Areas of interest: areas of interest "Memorial Hall"
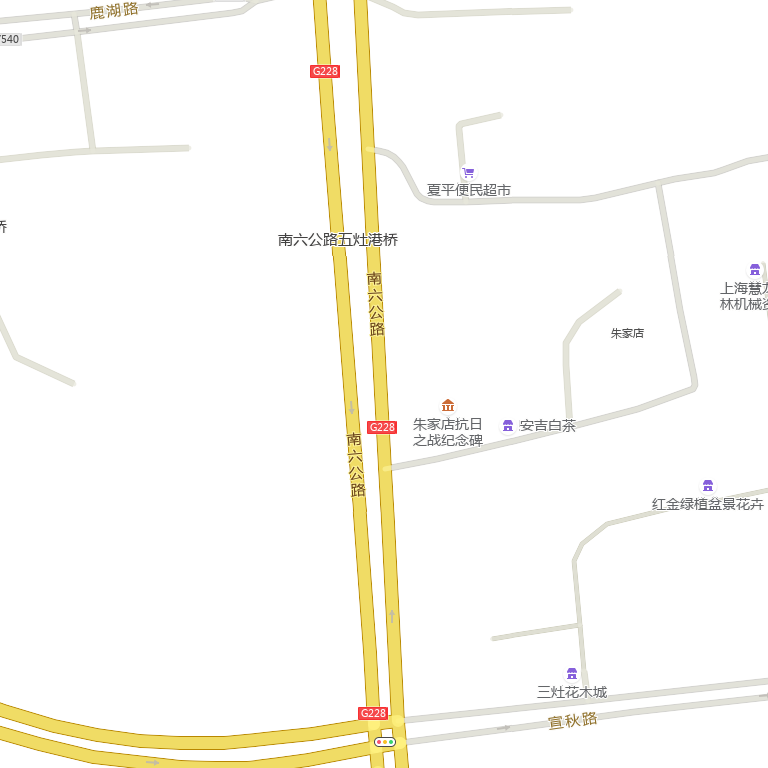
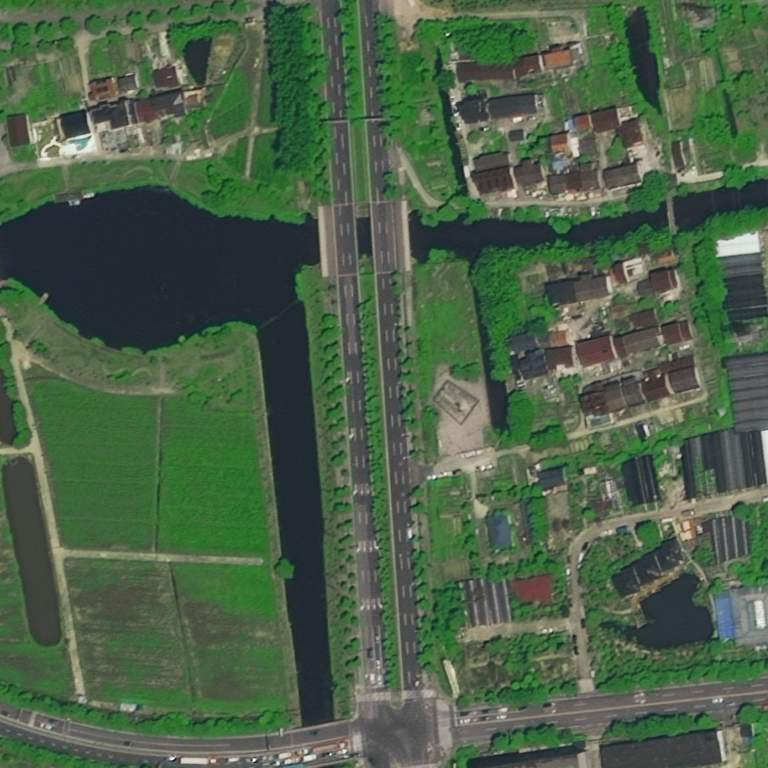